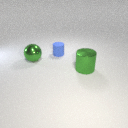
large green metal cylinder in front of large green metal sphere